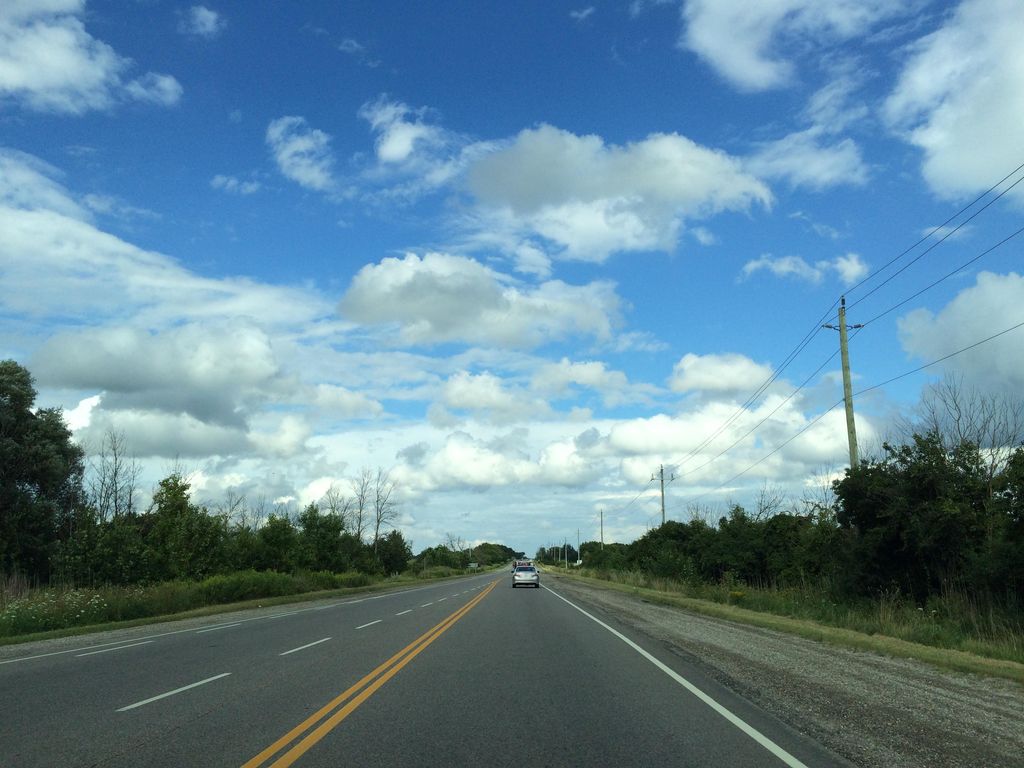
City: kitchener-waterloo